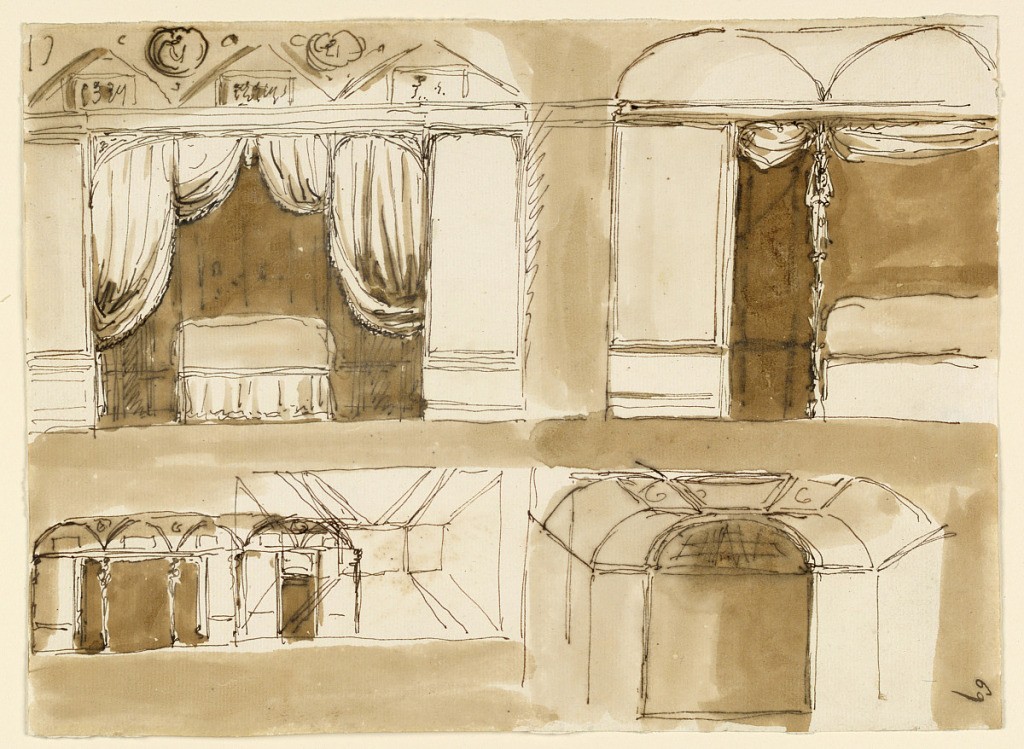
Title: Designs for Bedroom Decorations
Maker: Giuseppe Barberi, Italian, 1746–1809
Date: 1746–1809
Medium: Pen and brown ink, brush and brown wash on off-white laid paper, lined
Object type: Drawing
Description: Top row, left: the elevation of the wall with the alcove. Curtains fill the upper part of the opening. Right: the left half of a similar elevation. Between a support, a caryatid upon a high plant and a wall panel is a narrow passage. Curtains hang on top of the openings. Bottom row, left: beside a sketched elevation of the back wall in the scheme of 1938-88-1508, is the similar elevation of the wall with the door. It is drawn over a part of a sketched scheme for the ceiling decoration. Right sketched section of the room showing the back wall with the alcove shaped as a niche.